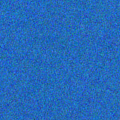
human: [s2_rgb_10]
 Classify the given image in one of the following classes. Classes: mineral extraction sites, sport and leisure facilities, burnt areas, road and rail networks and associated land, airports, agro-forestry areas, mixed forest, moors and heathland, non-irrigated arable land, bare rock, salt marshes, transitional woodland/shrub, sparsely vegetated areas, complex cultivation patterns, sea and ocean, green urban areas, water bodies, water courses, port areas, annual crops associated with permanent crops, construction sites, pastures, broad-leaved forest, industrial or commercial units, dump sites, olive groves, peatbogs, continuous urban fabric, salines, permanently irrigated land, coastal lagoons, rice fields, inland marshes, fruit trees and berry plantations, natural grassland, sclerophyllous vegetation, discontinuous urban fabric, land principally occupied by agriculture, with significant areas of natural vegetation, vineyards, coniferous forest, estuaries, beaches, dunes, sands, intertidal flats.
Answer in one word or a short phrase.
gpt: sea and ocean